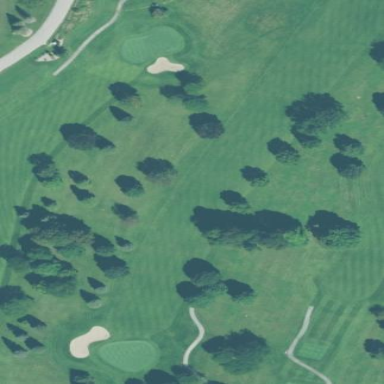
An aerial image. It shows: Grassy area designated as golf fairway.